Field crop: maize
Growth stage: 2
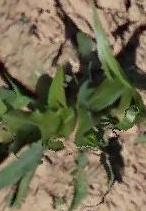
Species: maize